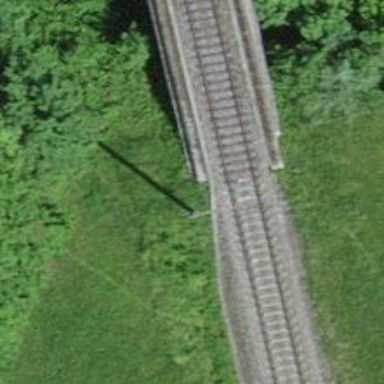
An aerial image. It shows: Bridge with single railway track electrified by contact line.